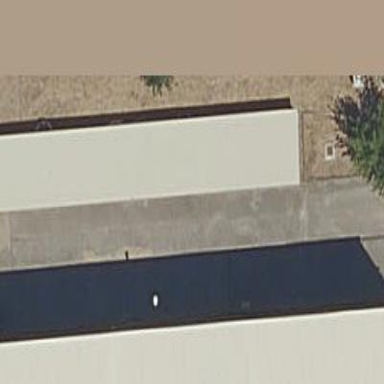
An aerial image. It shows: View of roof of building.